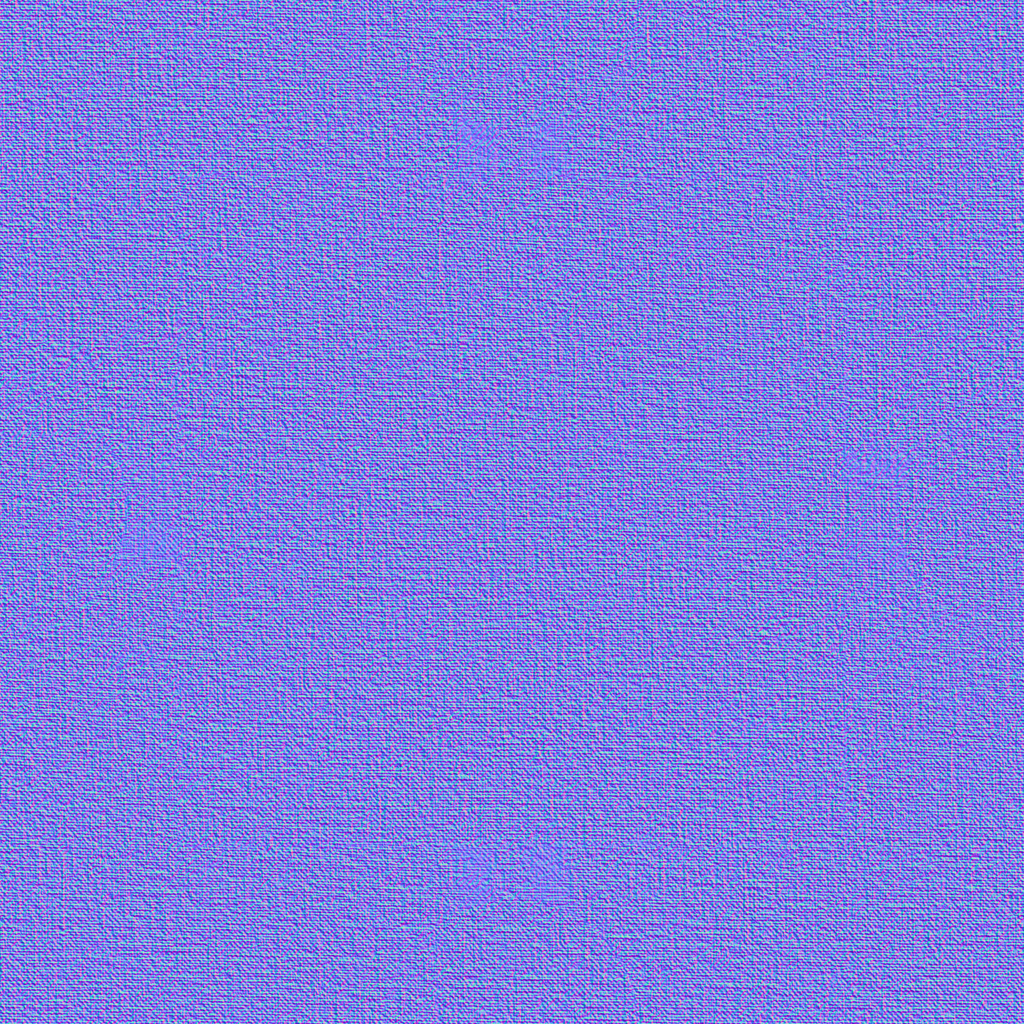
Texture map type: NormalGL